Field crop: tomato
Growth stage: 1
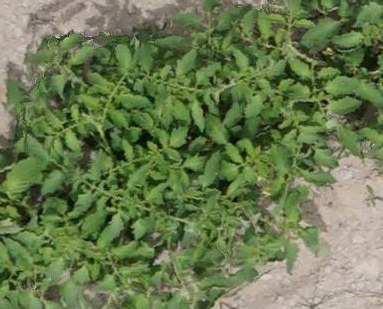
Species: tomato